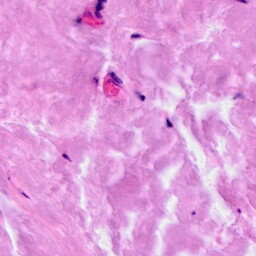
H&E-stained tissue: Breast